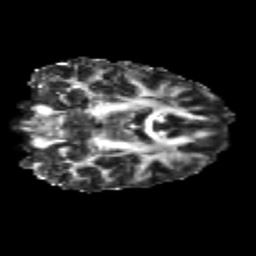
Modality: FA
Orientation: coronal
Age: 21
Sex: female
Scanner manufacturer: siemens
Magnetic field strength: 3 T
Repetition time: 3.5 s
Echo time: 0.104 s